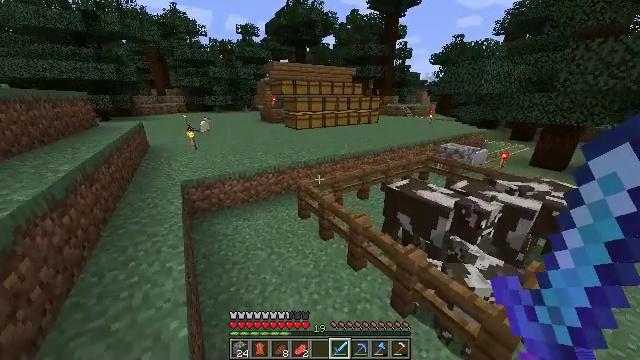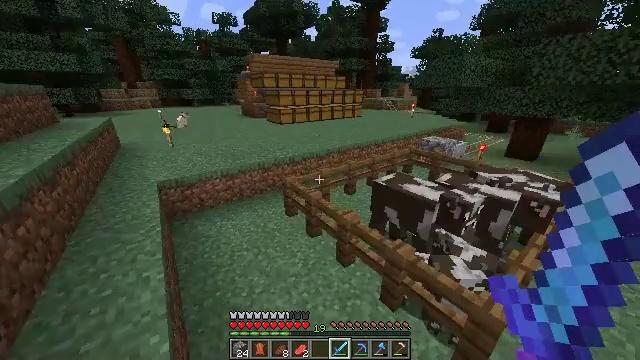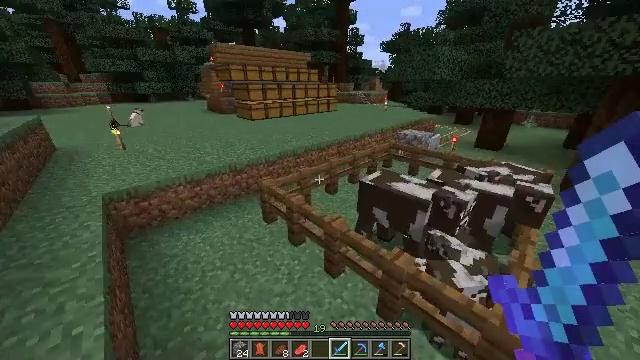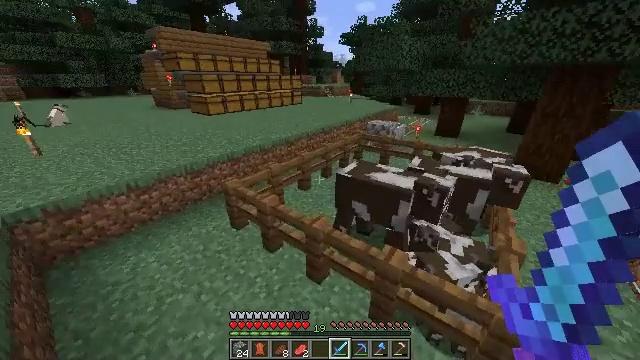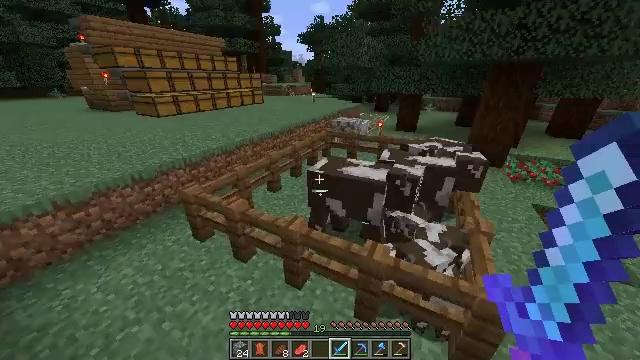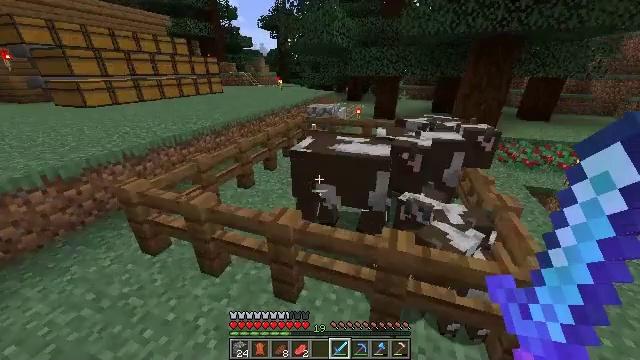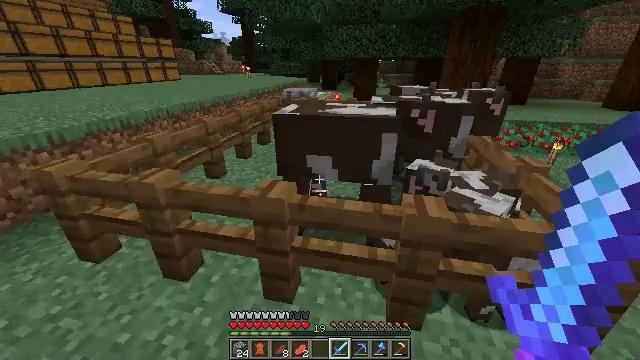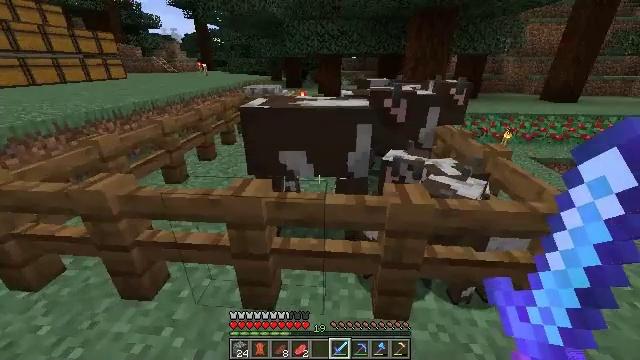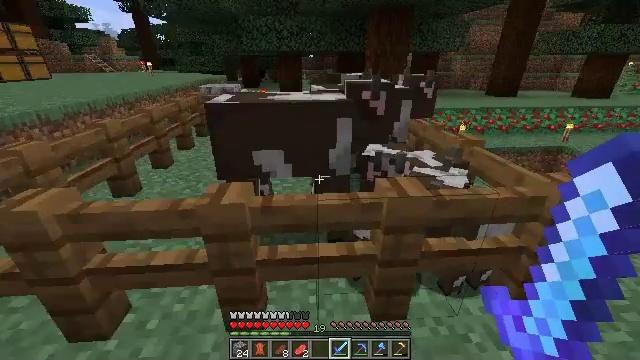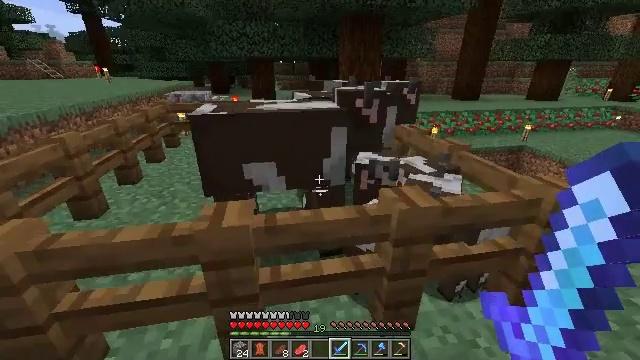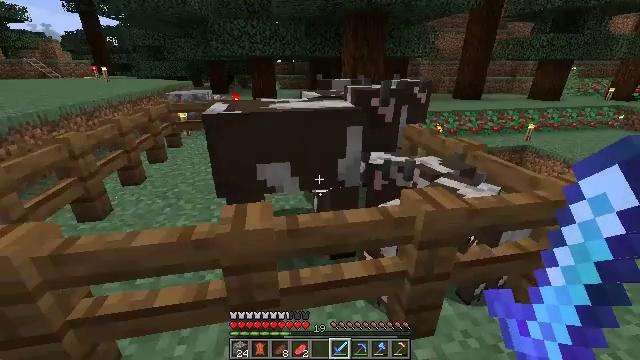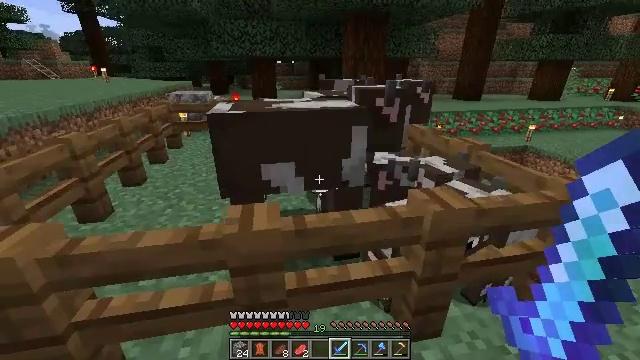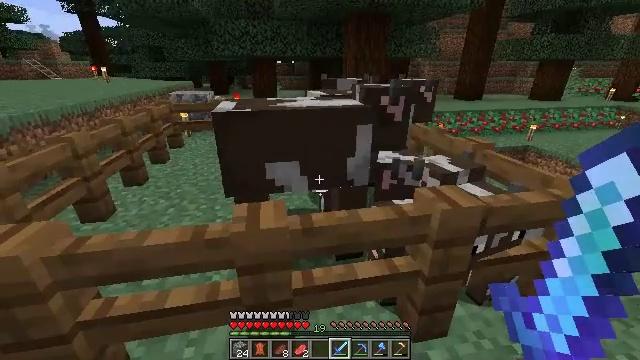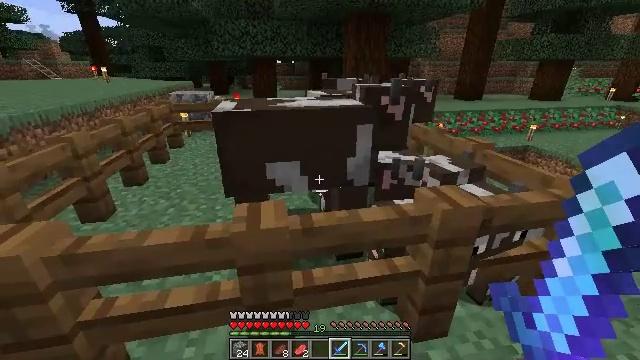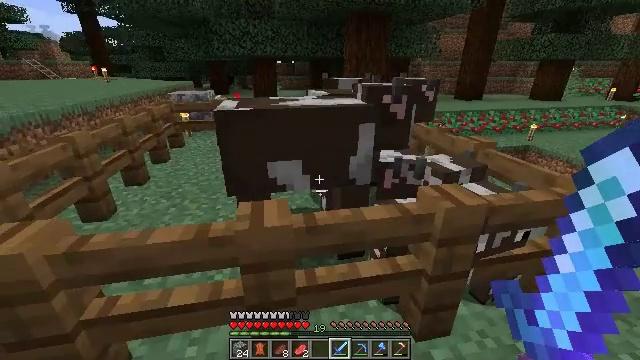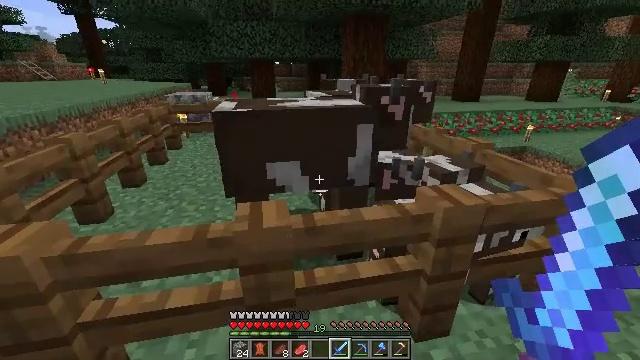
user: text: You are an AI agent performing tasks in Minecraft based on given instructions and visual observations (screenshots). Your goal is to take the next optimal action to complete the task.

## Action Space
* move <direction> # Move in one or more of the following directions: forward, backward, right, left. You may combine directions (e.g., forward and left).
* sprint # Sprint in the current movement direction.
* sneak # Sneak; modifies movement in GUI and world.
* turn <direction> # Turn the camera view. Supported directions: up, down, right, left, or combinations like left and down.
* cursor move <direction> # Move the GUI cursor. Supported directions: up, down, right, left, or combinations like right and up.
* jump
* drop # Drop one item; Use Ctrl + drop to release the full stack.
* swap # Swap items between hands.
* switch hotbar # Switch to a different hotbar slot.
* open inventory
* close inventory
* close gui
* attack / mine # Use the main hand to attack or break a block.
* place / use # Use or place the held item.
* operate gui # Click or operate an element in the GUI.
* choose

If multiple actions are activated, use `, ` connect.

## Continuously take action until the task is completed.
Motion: motion action
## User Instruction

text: Harvest wheat from the field.
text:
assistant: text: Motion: move forward, turn right and down, jump
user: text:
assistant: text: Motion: move forward, turn right and down, jump
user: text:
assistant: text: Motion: move forward, turn right and down, jump
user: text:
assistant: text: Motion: turn right
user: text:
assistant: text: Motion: turn right
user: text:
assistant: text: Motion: turn right
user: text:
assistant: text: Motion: turn right
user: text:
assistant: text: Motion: turn right
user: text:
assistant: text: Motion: turn right and up
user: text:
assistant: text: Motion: no_op
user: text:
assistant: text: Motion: no_op
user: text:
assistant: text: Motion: no_op
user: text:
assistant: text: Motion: no_op
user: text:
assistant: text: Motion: no_op
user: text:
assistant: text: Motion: no_op
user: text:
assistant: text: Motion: turn right
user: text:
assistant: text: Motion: turn right
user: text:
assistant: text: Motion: move forward, turn right
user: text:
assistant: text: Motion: move forward, turn right
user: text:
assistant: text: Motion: move forward, turn right
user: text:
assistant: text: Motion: move forward and move right
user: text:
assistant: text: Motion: move forward and move right
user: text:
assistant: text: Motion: move forward and move right
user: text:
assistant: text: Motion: move forward and move right
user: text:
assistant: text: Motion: move forward and move right, turn left
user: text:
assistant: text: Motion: move forward and move right, turn left
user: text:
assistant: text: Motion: move forward and move right, turn left
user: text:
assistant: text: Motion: move forward and move right, turn left and up
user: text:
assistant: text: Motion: move right, turn left and up
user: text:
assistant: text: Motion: turn left and up